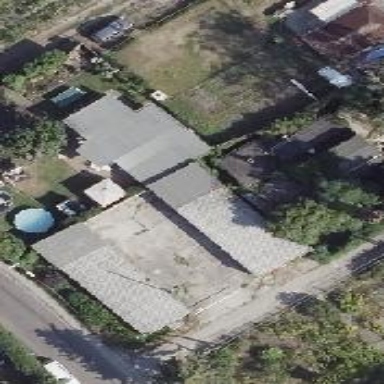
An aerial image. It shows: Group of garages.